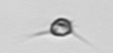
Label: Acanthoica_quattrospina